Field crop: maize
Growth stage: 1
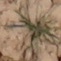
Species: lolium